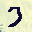
Label: 3